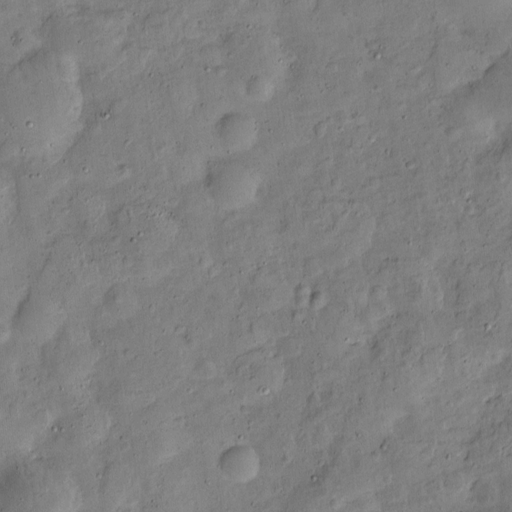
Classes present: Background, Cone